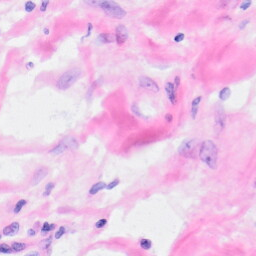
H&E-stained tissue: Kidney